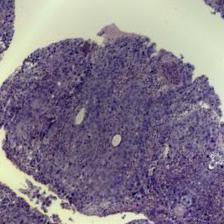
Diagnosis: OSCC